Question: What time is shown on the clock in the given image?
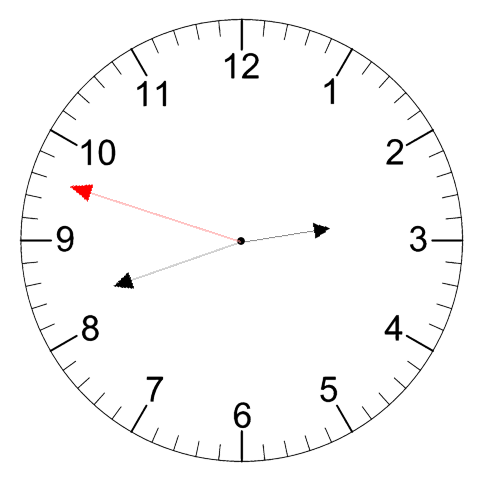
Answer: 02:41:48